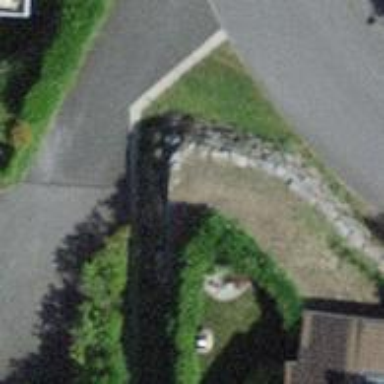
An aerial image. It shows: Gravel steps.